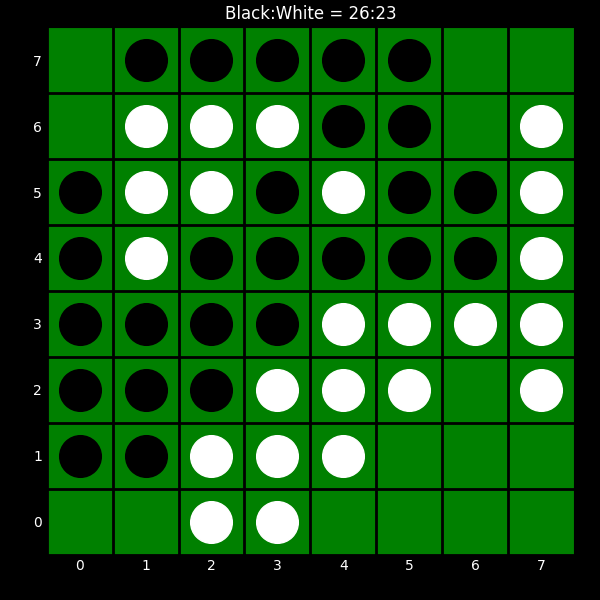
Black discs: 26
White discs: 23